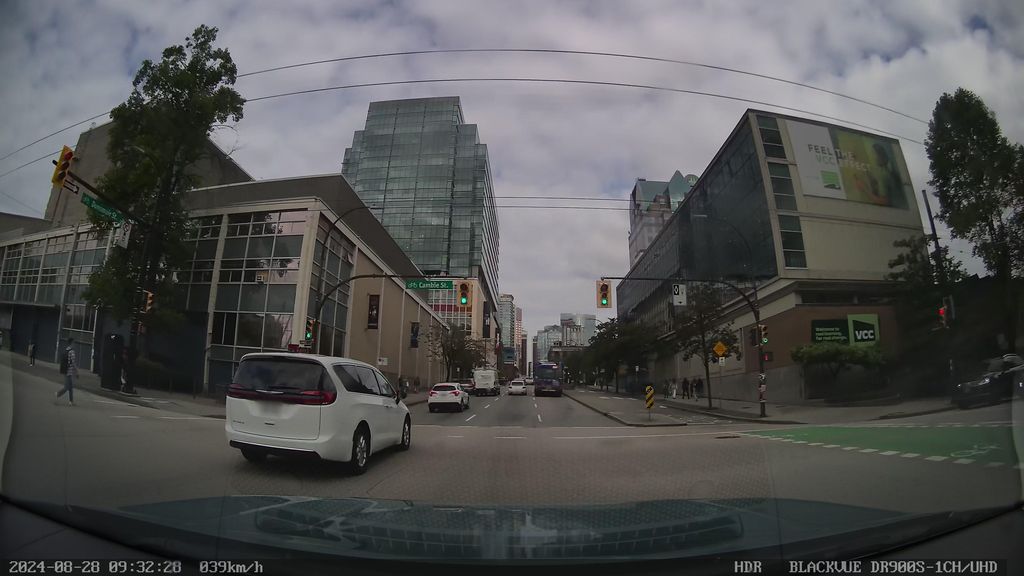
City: vancouver